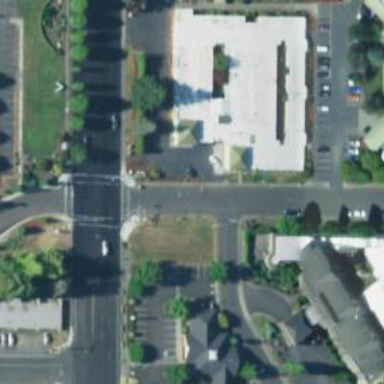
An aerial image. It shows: Residential road with asphalt surface. There is sidewalk on the left side.